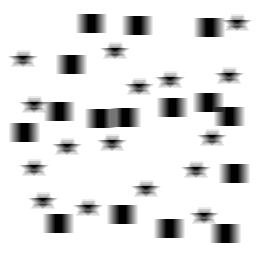
Squares: 16
Triangles: 0
Stars: 16
Total shapes: 32